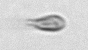
Label: Cryptophyta